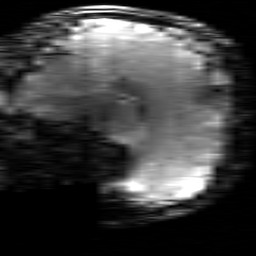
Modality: T2starw
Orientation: sagittal
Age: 22
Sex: male
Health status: healthy
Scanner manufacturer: siemens
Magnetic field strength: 3 T
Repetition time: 0.7 s
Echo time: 0.02 s